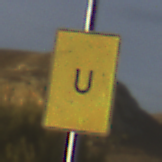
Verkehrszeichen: AnkuendigungOderFortsetzungUmleitungOhnePfeilsymbol
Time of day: SunriseSunset
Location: Outdoor (Nature)
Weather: PartlyCloudy
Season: NotSpecified
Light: Natural